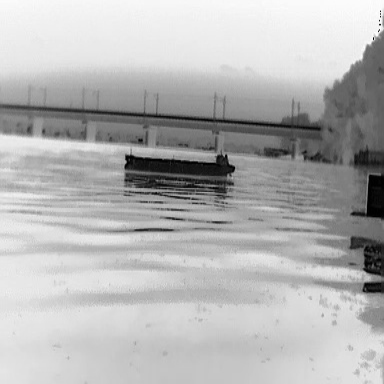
There is a liner in the infrared image.